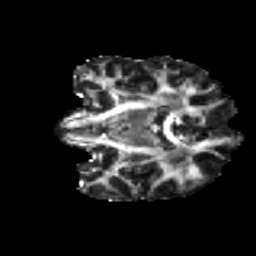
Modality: FA
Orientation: coronal
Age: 35
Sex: male
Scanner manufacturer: ge
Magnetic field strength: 3 T
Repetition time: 7.8 s
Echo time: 0.0606 s